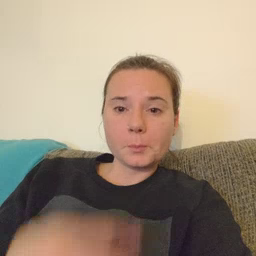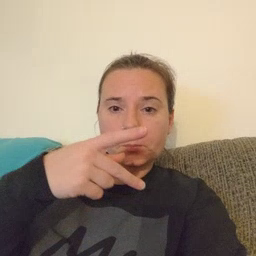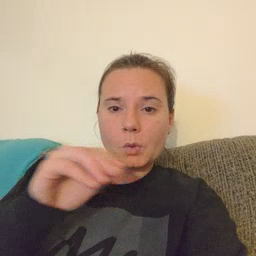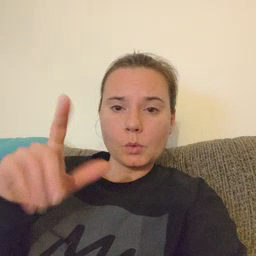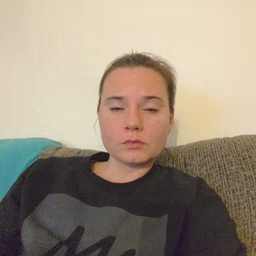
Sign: pool